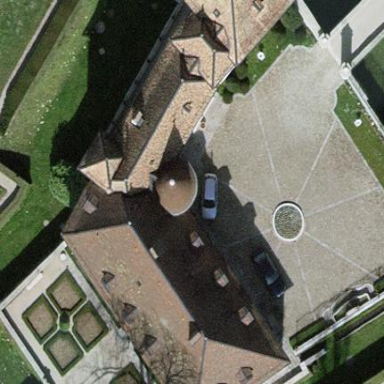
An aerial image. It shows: Stately castle with historic significance.